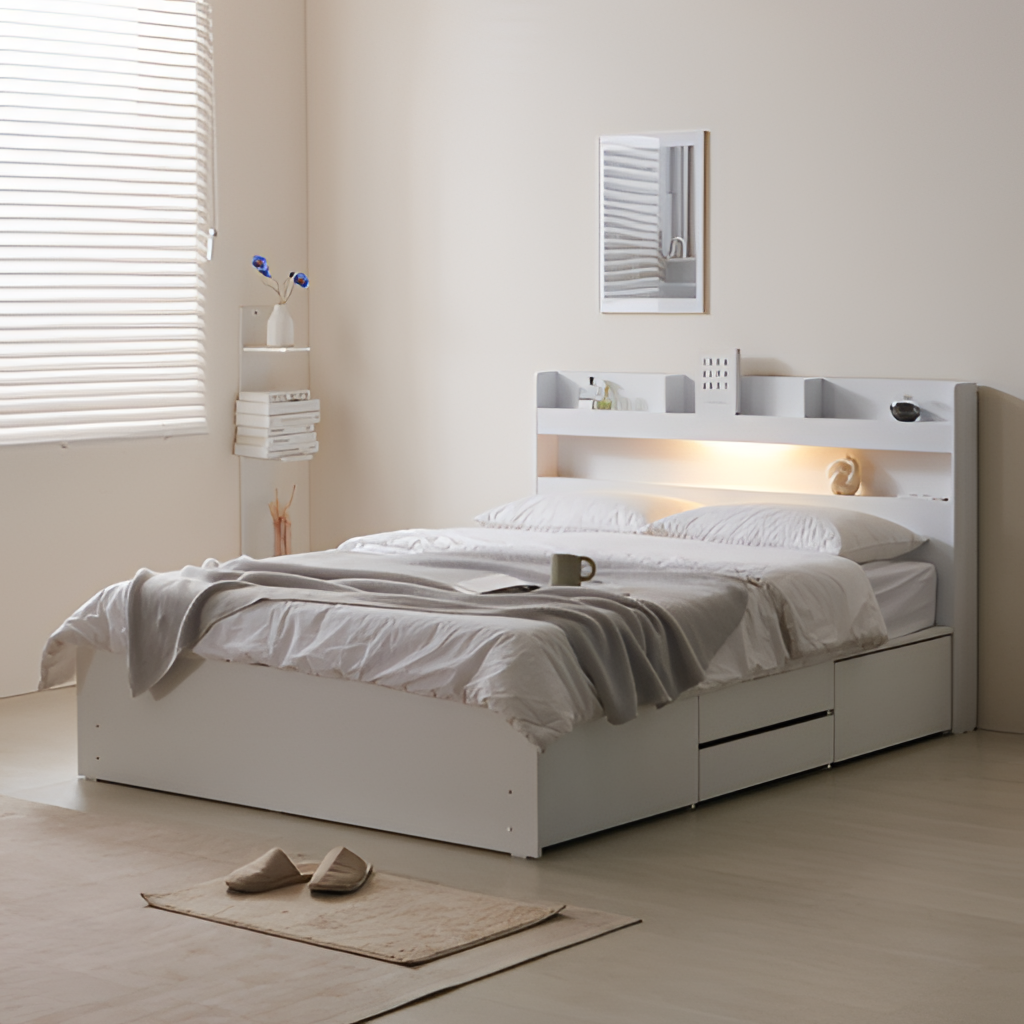
wood backlit headboard bed, bedroom, beige wood flooring, with plank pattern, beige paint wallpaper, with solid pattern, minimalist